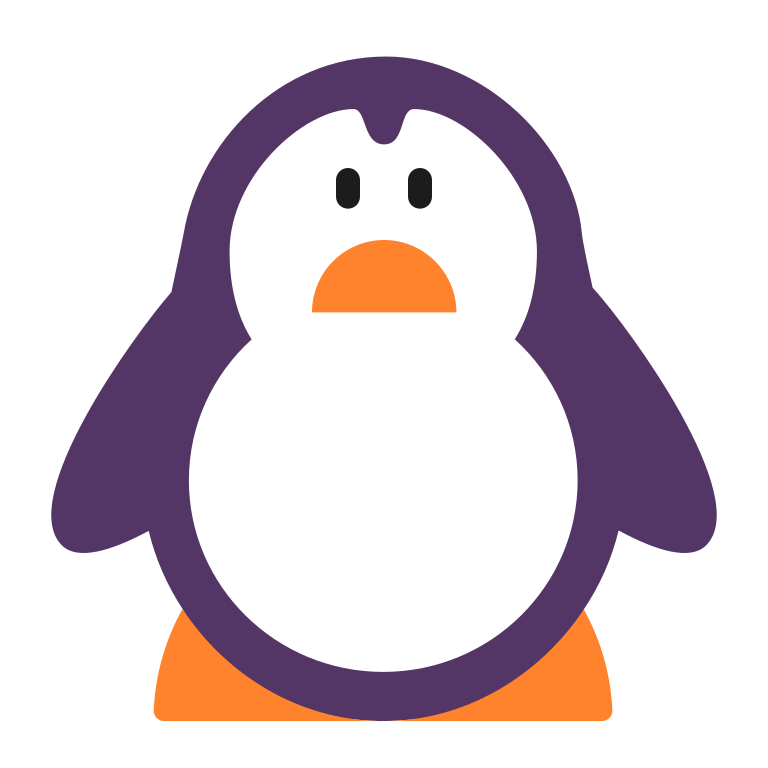
penguin flat